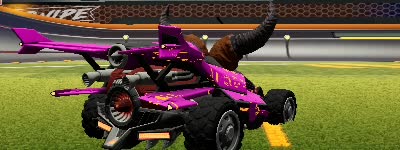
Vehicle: aftershock